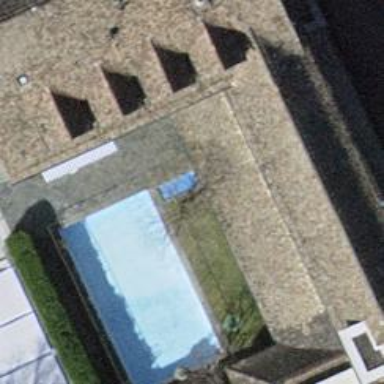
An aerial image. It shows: Swimming pool located in leisure land.